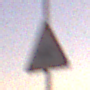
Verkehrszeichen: ReiterLinks
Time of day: Dawn
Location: Outdoor (RoadRail)
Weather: Clear
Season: NotSpecified
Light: Natural